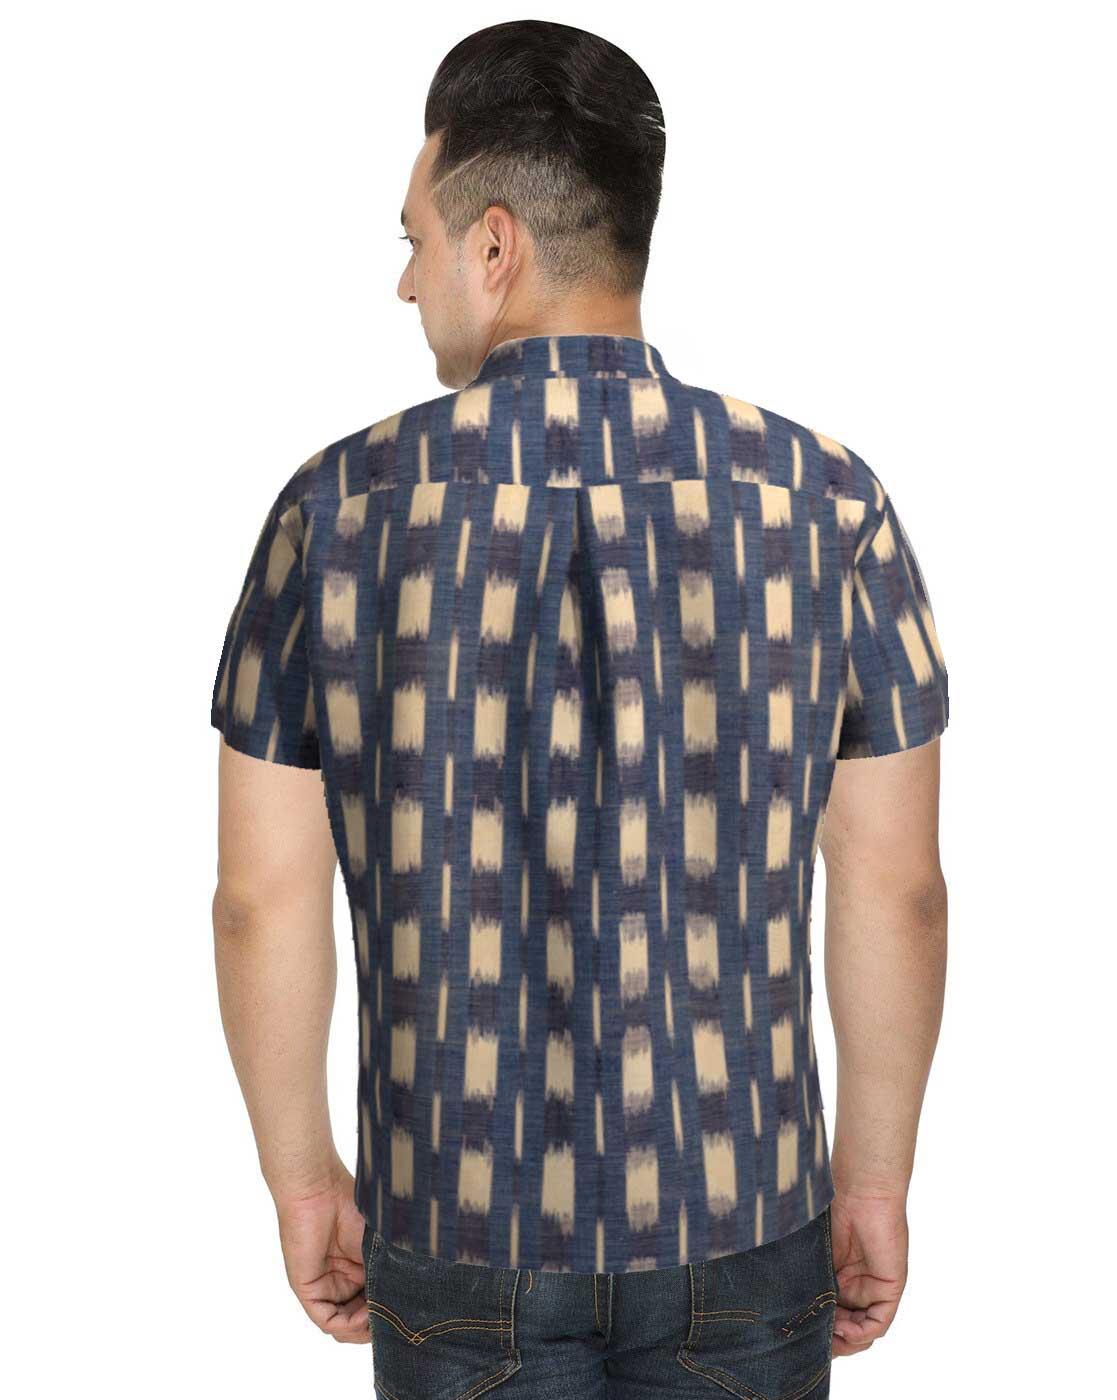
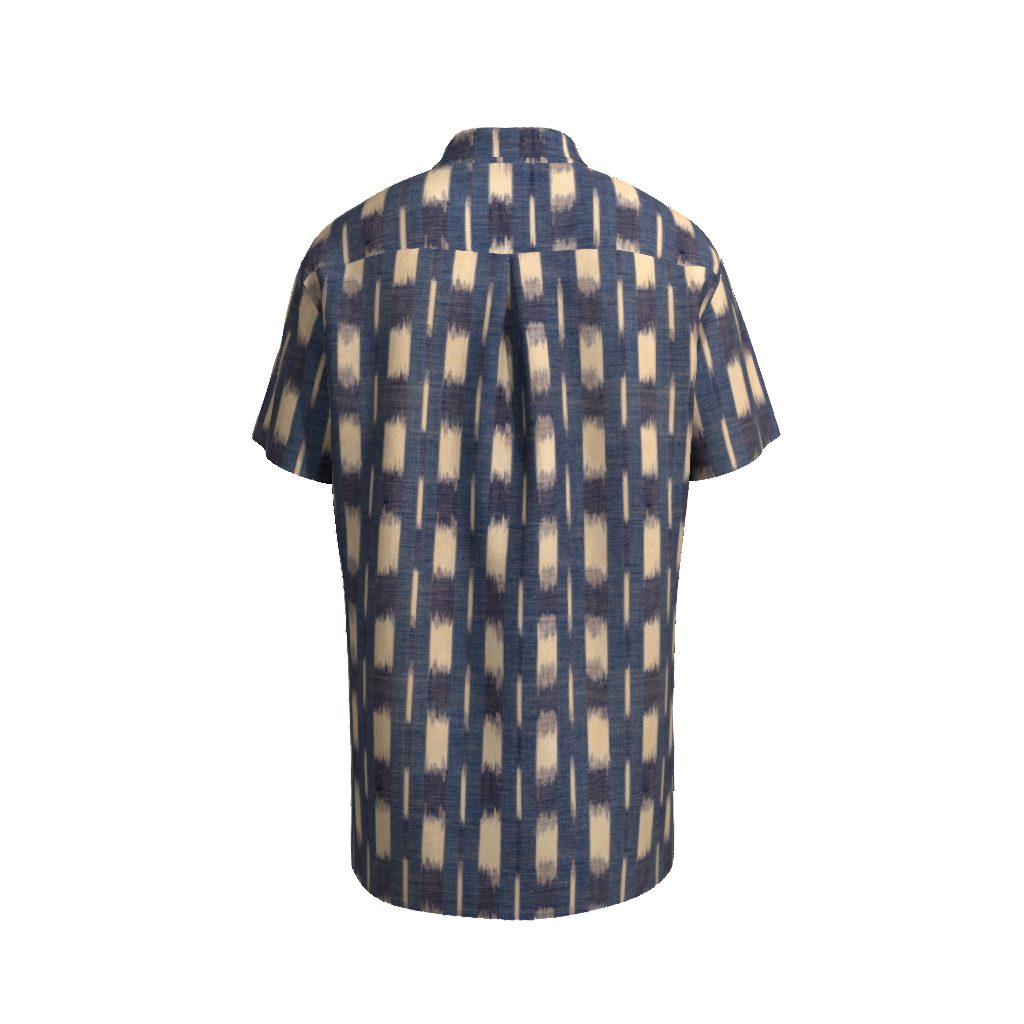
Clothing description: navy multi print button up tee